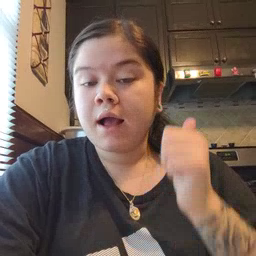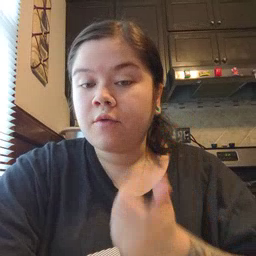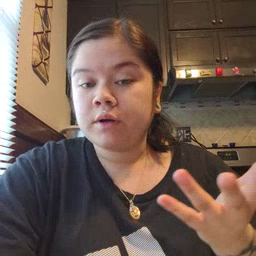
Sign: every